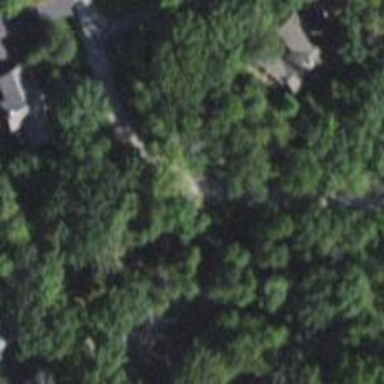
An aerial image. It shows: Driveway leading to service road.